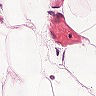
Metastatic tissue present: no